Question: (Also opened an issue here: <URL>
I am writing a generic adapter to convert a json-string with lists of enum values. The standard-adapter for enums throws an exception when the list contains an enum-value that is not available. I want to create an adapter that simply skips unknown enum values instead of throwing an exception. I succeeded partially, but for some reason, the object that was converted was not a 'List<Enum>' but instead a 'List<List<Enum>>'.
This is the adapter that I came up with:
'''
package com.mytestcompany.appname.utils
import com.squareup.moshi.*
import kotlin.reflect.KClass
class SkipNotFoundEnumInEnumListAdapter<T : Enum<T>>(enumType: KClass<T>) : JsonAdapter<List<T>>(){
val jsonNameToEnum = HashMap<String,T>()
val enumToJsonName = HashMap<T,String>()
init{
val enumConstants = enumType.java.enumConstants
for(enumConstant in enumConstants){
val constantName = enumConstant.name
val jsonName = enumType.java.getField(constantName).getAnnotation(Json::class.java)
val lookupName = jsonName?.name ?: constantName
jsonNameToEnum[lookupName] = enumConstant
enumToJsonName[enumConstant] = lookupName
}
}
@FromJson
override fun fromJson(jsonReader: JsonReader): List<T>{
val list = ArrayList<T>()
while(jsonReader.hasNext()){
val jsonNameValue = jsonReader.nextString()
val entry = jsonNameToEnum[jsonNameValue]
if(entry!= null){
list.add(entry)
}
}
return list
}
@ToJson
override fun toJson(writer: JsonWriter, list: List<T>?){
if(list!=null){
for(item in list){
val jsonName = enumToJsonName[item]
if(jsonName != null){
writer.value(jsonName)
}
}
}
}
}
'''
and the unit test code:
'''
package com.mytestcompany.appname.utils
import com.squareup.moshi.Json
import com.squareup.moshi.JsonAdapter
import com.squareup.moshi.Moshi
import com.squareup.moshi.kotlin.reflect.KotlinJsonAdapterFactory
import org.junit.Assert
import org.junit.Before
import org.junit.Test
import org.junit.runner.RunWith
import org.mockito.junit.MockitoJUnitRunner
data class TestJsonClass(
val testJsonSubClass: TestJsonSubClass
)
data class TestJsonSubClass(
val tags: List<Tags>
)
enum class Tags {
@Json(name="tag1") TAG_1,
@Json(name="tag2") TAG_2,
@Json(name="tag3") TAG_3,
}
@RunWith(MockitoJUnitRunner::class)
class SkipNotFoundEnumInEnumListAdapterTest {
lateinit var jsonAdapter: JsonAdapter<TestJsonClass>
@Before
fun setUp() {
val moshi = Moshi.Builder()
.add(Tags::class.java, SkipNotFoundEnumInEnumListAdapter(Tags::class))
.add(KotlinJsonAdapterFactory())
.build()
jsonAdapter = moshi.adapter(TestJsonClass::class.java)
}
@Test
fun moshiAdapterKnownEnumsTest() {
val json = """
{
"testJsonSubClass": {
"tags": [
"tag1",
"tag2",
"tag3"
]
},
"validation": {}
}
""".trimIndent()
val testJsonClass = jsonAdapter.fromJson(json)
Assert.assertTrue(testJsonClass?.testJsonSubClass?.tags?.count() == 3)
}
@Test
fun moshiAdapterUnknownEnumsTest() {
val json = """
{
"testJsonSubClass": {
"tags": [
"tag1",
"tag2",
"tag5"
]
},
"validation": {}
}
""".trimIndent()
val testJsonClass = jsonAdapter.fromJson(json)
Assert.assertTrue(testJsonClass?.testJsonSubClass?.tags?.count() == 2)
}
}
'''
When debugging the testJsonClass object of the second test, i can see the following values (similar for the first test as well):

I think this is related with the CollectionJsonAdapter, because the custom adapter is called via the CollectionJsonAdapter. Before I thought i would get the collection passed to the converter and wrote the 'jsonReader.beginArray()' and 'reader.endArray()', but that was already done for me:
'''
//in CollectionJsonAdapter.java
@Override public C fromJson(JsonReader reader) throws IOException {
C result = newCollection();
reader.beginArray();
while (reader.hasNext()) {
result.add(elementAdapter.fromJson(reader)); // calls the custom adapter
}
reader.endArray();
return result;
}
'''
I am not sure what I can do to solve this issue, I cannot return individual values in my adapter so it needs to be a list, but I also don't know how to force moshi to not use the CollectionJsonAdapter and pass the whole collection to my adapter.
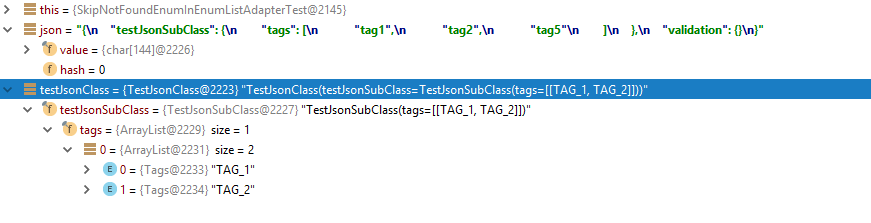
Answer: Register your adapter as handling 'List<Tags>', not 'Tags'.
'''
.add(Types.newParameterizedType(List::class.java, Tags::class.java),
SkipNotFoundEnumInEnumListAdapter(Tags::class))
'''
Also, you need to add jsonReader.beingArray() and jsonReader.endArray() calls in your decoding implementation. (Note that you don't need '@FromJson' for directly extending 'JsonAdapter'.)
'''
override fun fromJson(jsonReader: JsonReader): List<T> {
val list = ArrayList<T>()
jsonReader.beginArray()
while(jsonReader.hasNext()){
val jsonNameValue = jsonReader.nextString()
val entry = jsonNameToEnum[jsonNameValue]
if(entry!= null){
list.add(entry)
}
}
jsonReader.endArray()
return list
}
'''
Bonus: You can optimize SkipNotFoundEnumInEnumListAdapter with JsonReader.Options.
'''
class SkipNotFoundEnumInEnumListAdapter<T : Enum<T>>(enumType: Class<T>) : JsonAdapter<List<T>>() {
private val nameStrings: Array<String>
private val constants: Array<T>
private val options: JsonReader.Options
init {
try {
constants = enumType.enumConstants
nameStrings = Array(constants.size) {
val constant = constants[it]
val annotation = enumType.getField(constant.name).getAnnotation(Json::class.java)
annotation?.name ?: constant.name
}
options = JsonReader.Options.of(*nameStrings)
} catch (e: NoSuchFieldException) {
throw AssertionError("Missing field in " + enumType.name, e)
}
}
@Throws(IOException::class)
override fun fromJson(reader: JsonReader): List<T> {
reader.beginArray()
val list = mutableListOf<T>()
while (reader.hasNext()) {
val index = reader.selectString(options)
if (index != -1) {
list += constants[index]
} else {
reader.skipValue()
}
}
reader.endArray()
return list
}
@Throws(IOException::class)
override fun toJson(writer: JsonWriter, value: List<T>?) {
if (value == null) {
throw IllegalArgumentException("Wrap in .nullSafe()")
}
writer.beginArray()
for (i in value.indices) {
writer.value(nameStrings[value[i].ordinal])
}
writer.endArray()
}
}
'''